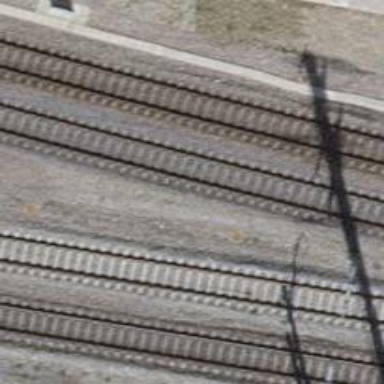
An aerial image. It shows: Railway junction.